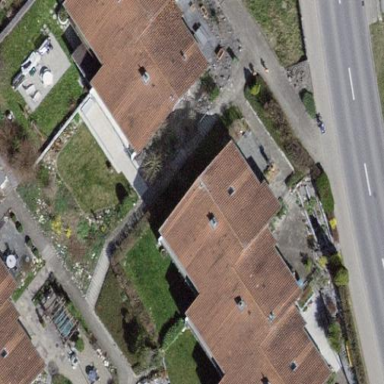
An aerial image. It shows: Residential building.